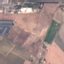
Label: PermanentCrop